Question: I'm trying to create four evenly-spaced '<table>' cells but for some reason, I am having a little difficulty doing this (even though I have set certain widths for them).
An example can be seen below, where the second cell appears larger than the others:

'''
<tr>
<td style="width: 100%; padding: 0px 20px 0px 20px;" cellspacing="0" cellpadding="20" border="0" colspan="12" align="center">
<table style="width: 600px; border-collapse: collapse; border: 1px solid orange;" cellspacing="0" cellpadding="20" border="0" colspan="12" align="center">
<tbody cellspacing="0" cellpadding="0" border="0" colspan="12" align="center" style="width: 100%;" width="100%">
<tr cellspacing="0" cellpadding="0" border="0" colspan="12" align="center" style="width: 100%;" width="100%">
<td cellspacing="0" cellpadding="0" width="148" style="width: 148px; color: #1F1F1F; text-align: center; border: 1px solid orange; font-family: Helvetica, Arial, Verdana; font-size: 8px; letter-spacing: 1.5px; text-transform: uppercase;" >
<img src="http://dummyimage.com/50x50/000/fff.jpg&text=Icon" alt="Bullhorn Icon" width="50" height="50" /><br />
<p style="font-family: Helvetica, Arial, Verdana; font-size: 10px; color: #1F1F1F; text-align: center;">Dolorla ti <br />amet silio</p>
</td>
<td cellspacing="0" cellpadding="0" width="148" style="width: 148px; color: #1F1F1F; text-align: center; border: 1px solid orange; font-family: Helvetica, Arial, Verdana; font-size: 8px; letter-spacing: 1.5px; text-transform: uppercase;" >
<img src="http://dummyimage.com/50x50/000/fff.jpg&text=Icon" alt="Lab Icon" width="50" height="50" /><br />
<p style="font-family: Helvetica, Arial, Verdana; font-size: 10px; color: #1F1F1F; text-align: center;">Adipiscing <br />consecteture</p>
</td>
<td cellspacing="0" cellpadding="0" width="148" style="width: 148px; color: #1F1F1F; text-align: center; border: 1px solid orange; font-family: Helvetica, Arial, Verdana; font-size: 8px; letter-spacing: 1.5px; text-transform: uppercase;" >
<img src="http://dummyimage.com/50x50/000/fff.jpg&text=Icon" alt="Atom Icon" width="50" height="50" /><br />
<p style="font-family: Helvetica, Arial, Verdana; font-size: 10px; color: #1F1F1F; text-align: center;">Facili elit <br />torem</p>
</td>
<td cellspacing="0" cellpadding="0" width="148" style="width: 148px; color: #1F1F1F; text-align: center; border: 1px solid orange; font-family: Helvetica, Arial, Verdana; font-size: 8px; letter-spacing: 1.5px; text-transform: uppercase;" >
<img src="http://dummyimage.com/50x50/000/fff.jpg&text=Icon" alt="File Icon" width="50" height="50" /><br />
<p style="font-family: Helvetica, Arial, Verdana; font-size: 10px; color: #1F1F1F; text-align: center;">Ipsum sit <br />sepida colt</p>
</td>
</tr>
</tbody>
</table>
</td>
</tr>
'''
<URL>
How do I create four evenly-spaced table cells?
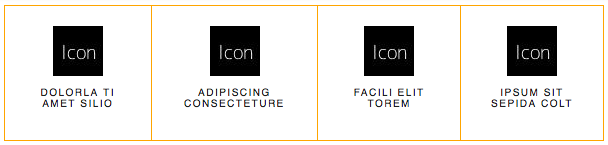
Answer: You need to use the table-layout propertie.
<URL>
In your case:
'''
<table style="width: 600px; border-collapse: collapse; border: 1px solid orange;table-layout:fixed;" cellspacing="0" cellpadding="20" border="0" colspan="12" align="center">
'''
<URL>